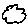
Label: cloud